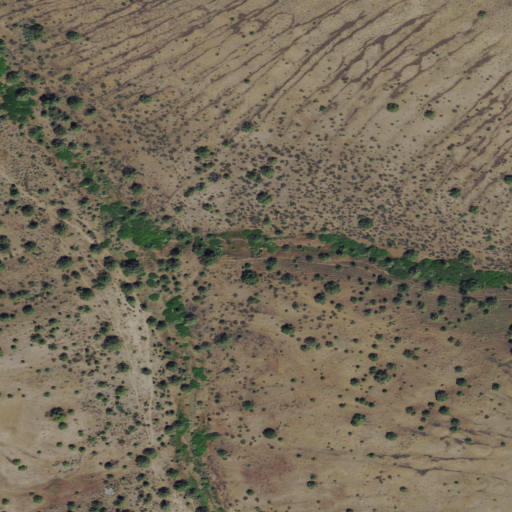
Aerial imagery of valley in Oregon named Sparks Gulch containing shrub and grassland